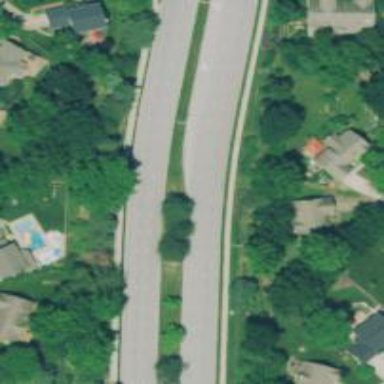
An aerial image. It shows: Dash road marking.